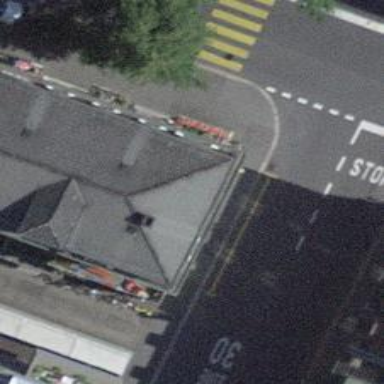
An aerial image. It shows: Restaurant.